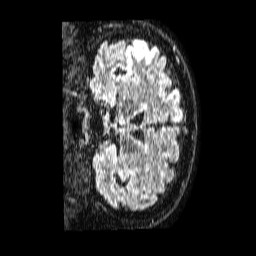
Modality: FLAIR
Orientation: coronal
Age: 61
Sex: male
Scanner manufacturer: philips
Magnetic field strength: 1.5 T
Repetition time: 4.8 s
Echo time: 0.3 s